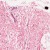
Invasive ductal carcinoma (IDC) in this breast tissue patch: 0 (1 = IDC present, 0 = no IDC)